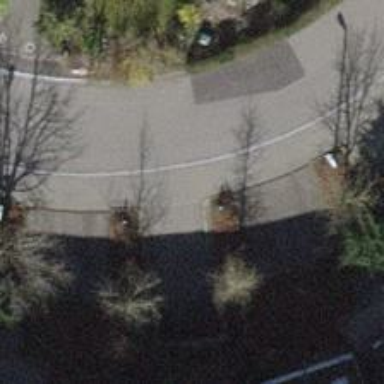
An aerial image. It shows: Road serving as parking aisle.